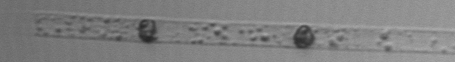
Label: Dactyliosolen_blavyanus